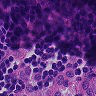
Metastatic tissue present: no